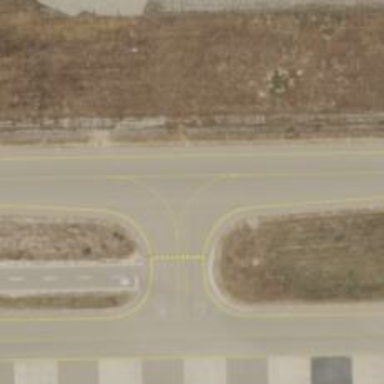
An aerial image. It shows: Image of taxiway at airport.